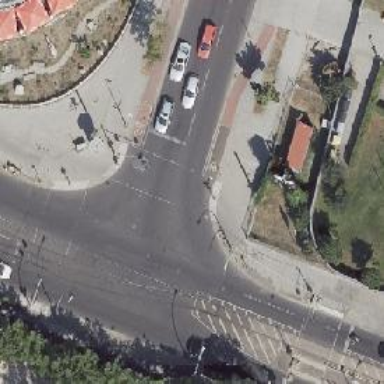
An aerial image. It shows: Asphalt cycleway.